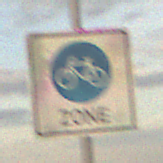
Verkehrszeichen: BeginnFahrradzone
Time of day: SunriseSunset
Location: Outdoor (Nature)
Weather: PartlyCloudy
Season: NotSpecified
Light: Natural